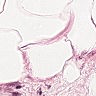
Metastatic tissue present: no